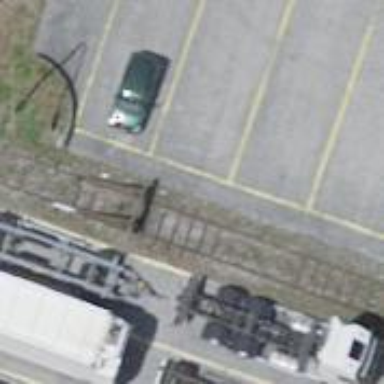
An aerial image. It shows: Unused railway yard.